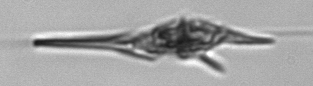
Label: Tripos_lineatus